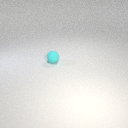
small cyan rubber sphere